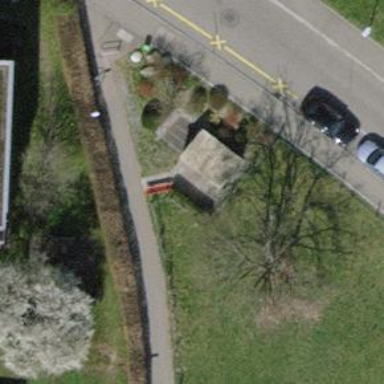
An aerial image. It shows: Red bench.